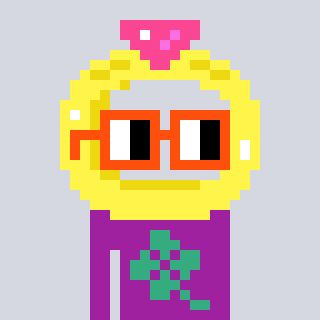
a pixel art character with square orange glasses, a ring-shaped head and a magenta-colored body on a cool background